Question: Creating a label programatically (i.e. not in designer) won't right-align on my form.
'''
Set lblStatus = StatusForm.Controls.Add("VB.Label", "lbl" & xml(Prop, "column"))
With lblStatus
.Visible = True
.Caption = Text
.Alignment = vbRightJustify
.WordWrap = False
.AutoSize = True
.top = Index * (lblStatus.height)
.left = MaxWidth - Screen.TwipsPerPixelX * 15
.Width = StatusForm.TextWidth(Text)
End With
'''
I created three of these controls, but they continue to expand from the left, rather than from the right:

Ideally, I want those labels (surrounded by '#') to have their semicolons line up.
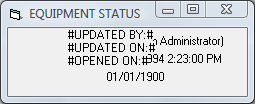
Answer: Since you set 'AutoSize' to true, the width is set to the precise width of the text, leaving no room for alignment.
To layout the text within a fixed width, turn off AutoSize.